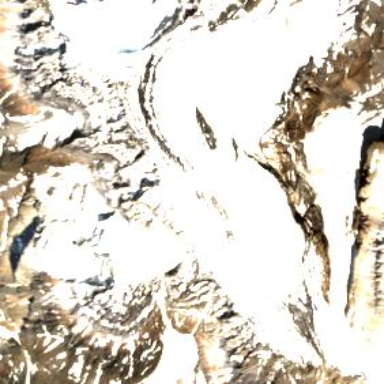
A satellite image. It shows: Majestic glacier in the distance.